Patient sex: M
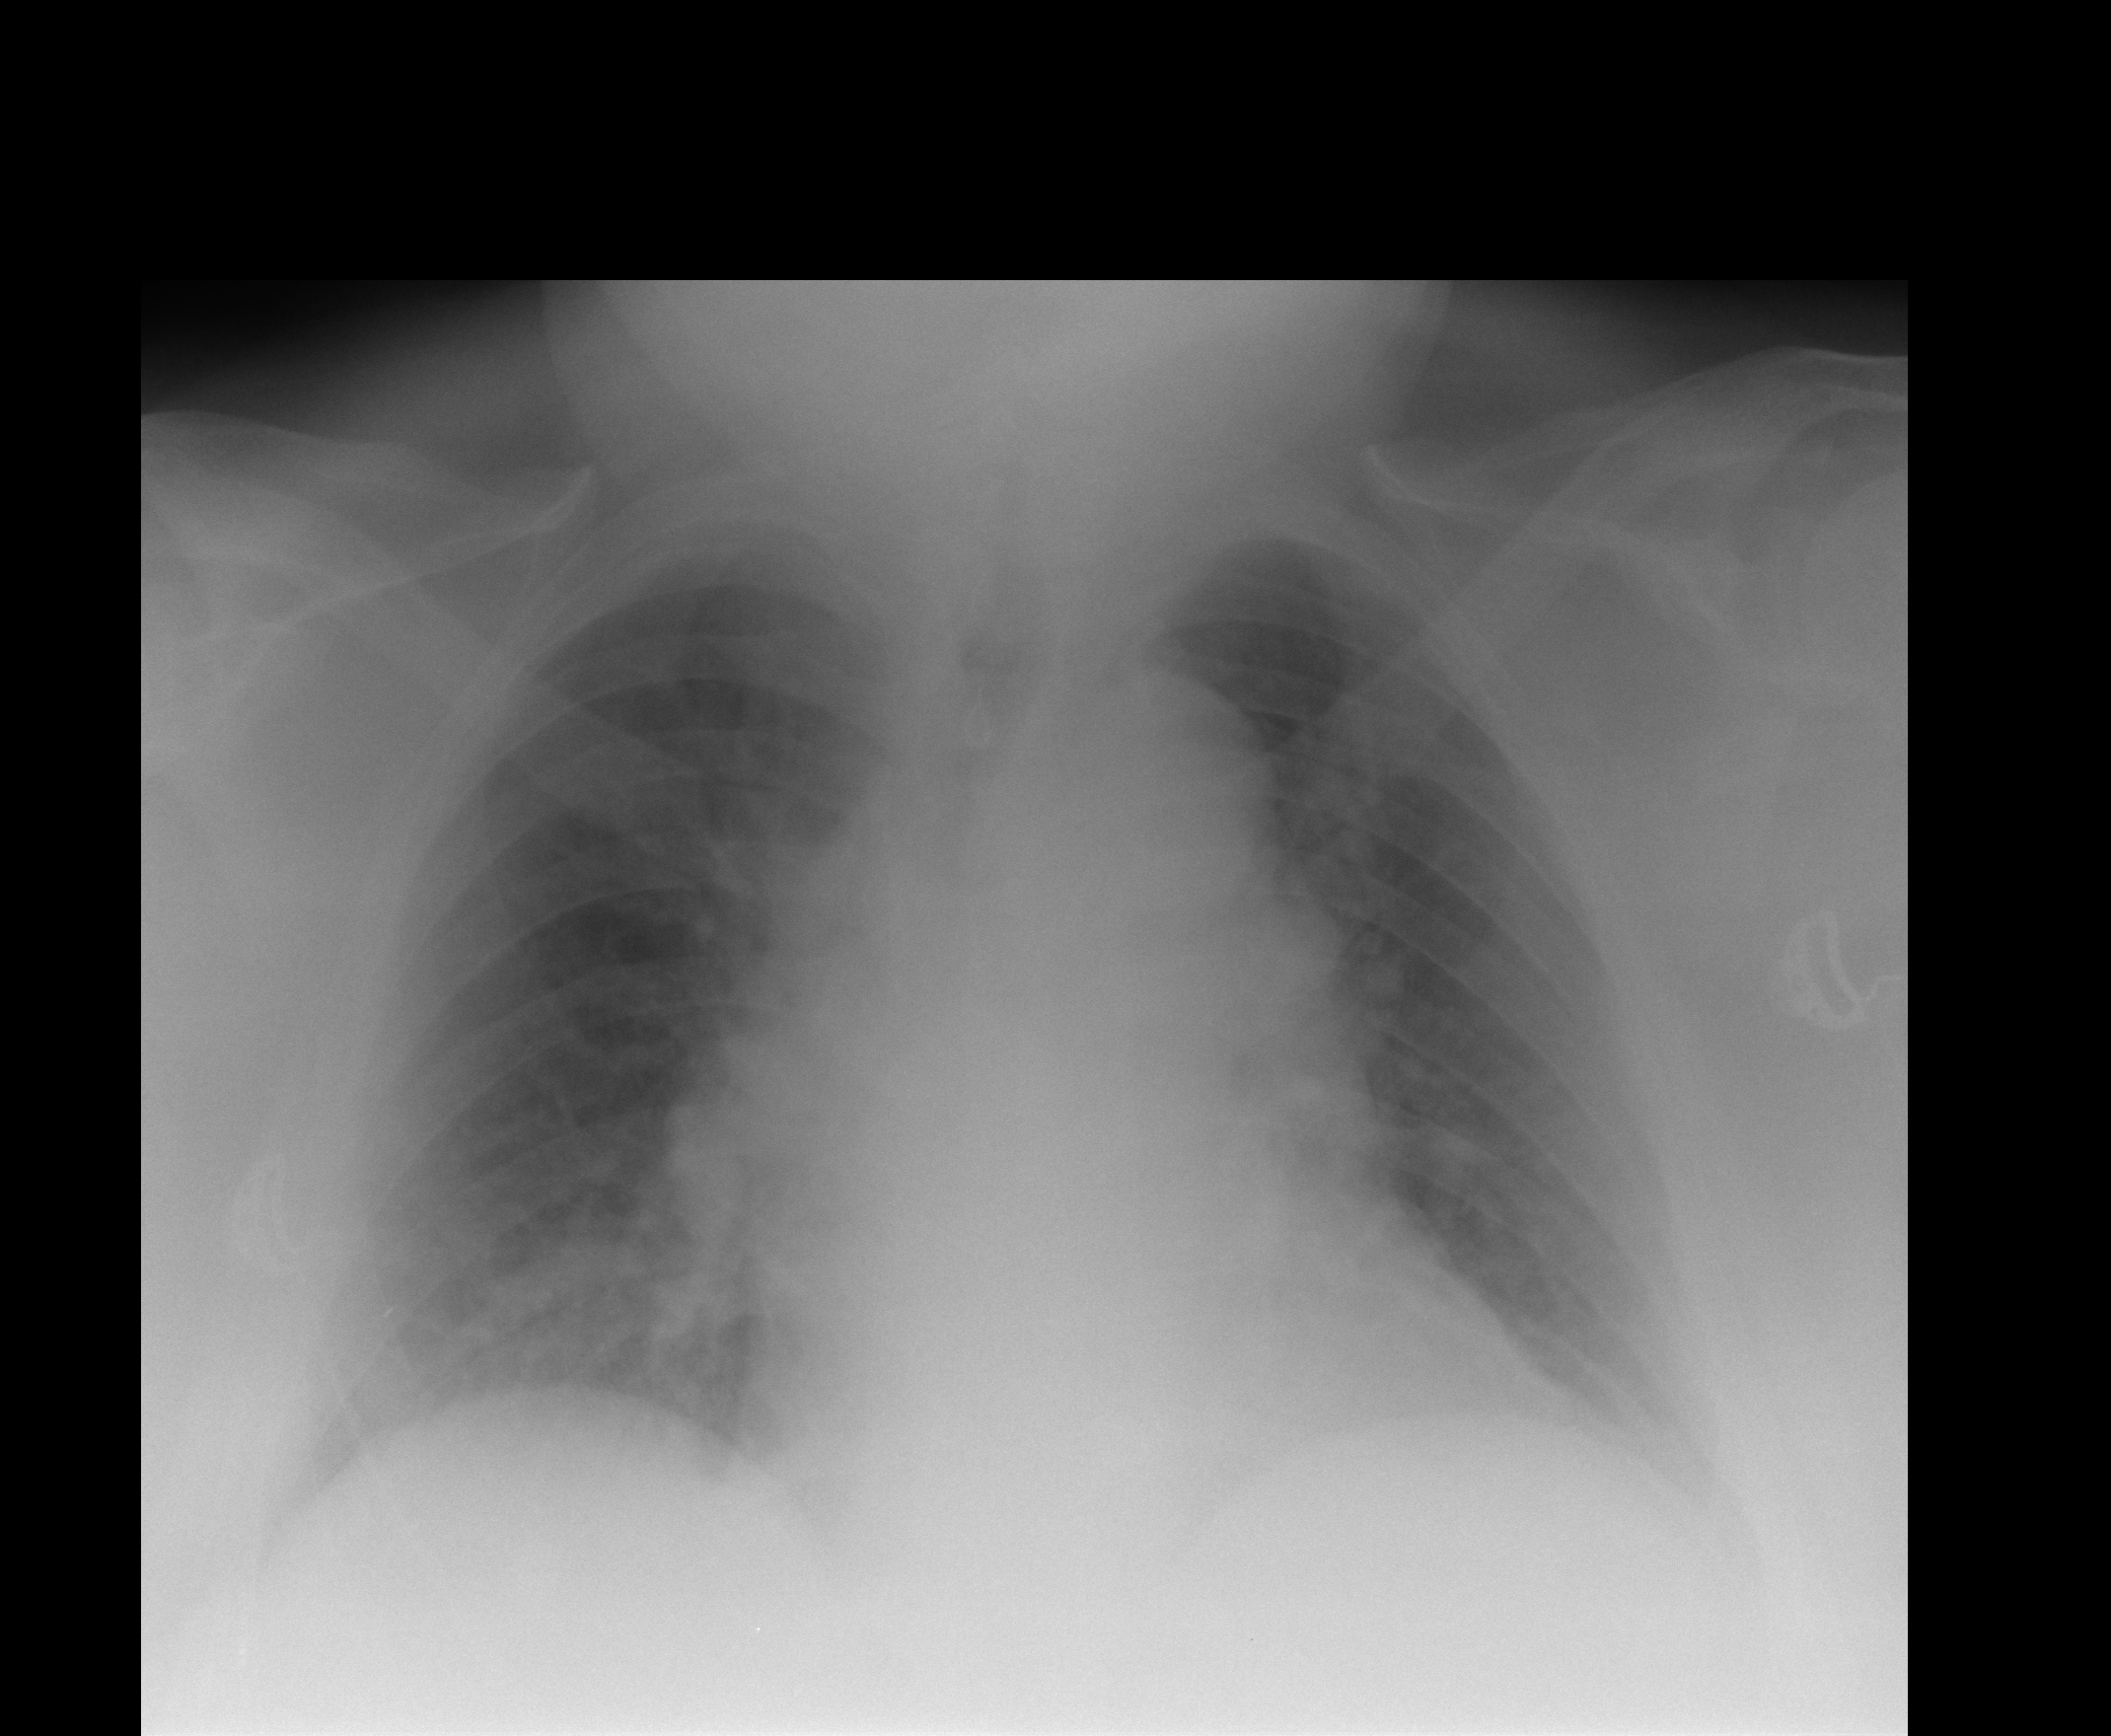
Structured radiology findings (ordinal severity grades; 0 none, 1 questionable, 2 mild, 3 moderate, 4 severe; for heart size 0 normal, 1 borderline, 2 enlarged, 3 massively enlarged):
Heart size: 0
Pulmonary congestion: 0
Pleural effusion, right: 0
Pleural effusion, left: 0
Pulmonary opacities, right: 0
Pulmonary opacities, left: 0
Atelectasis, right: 1
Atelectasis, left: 1